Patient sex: M
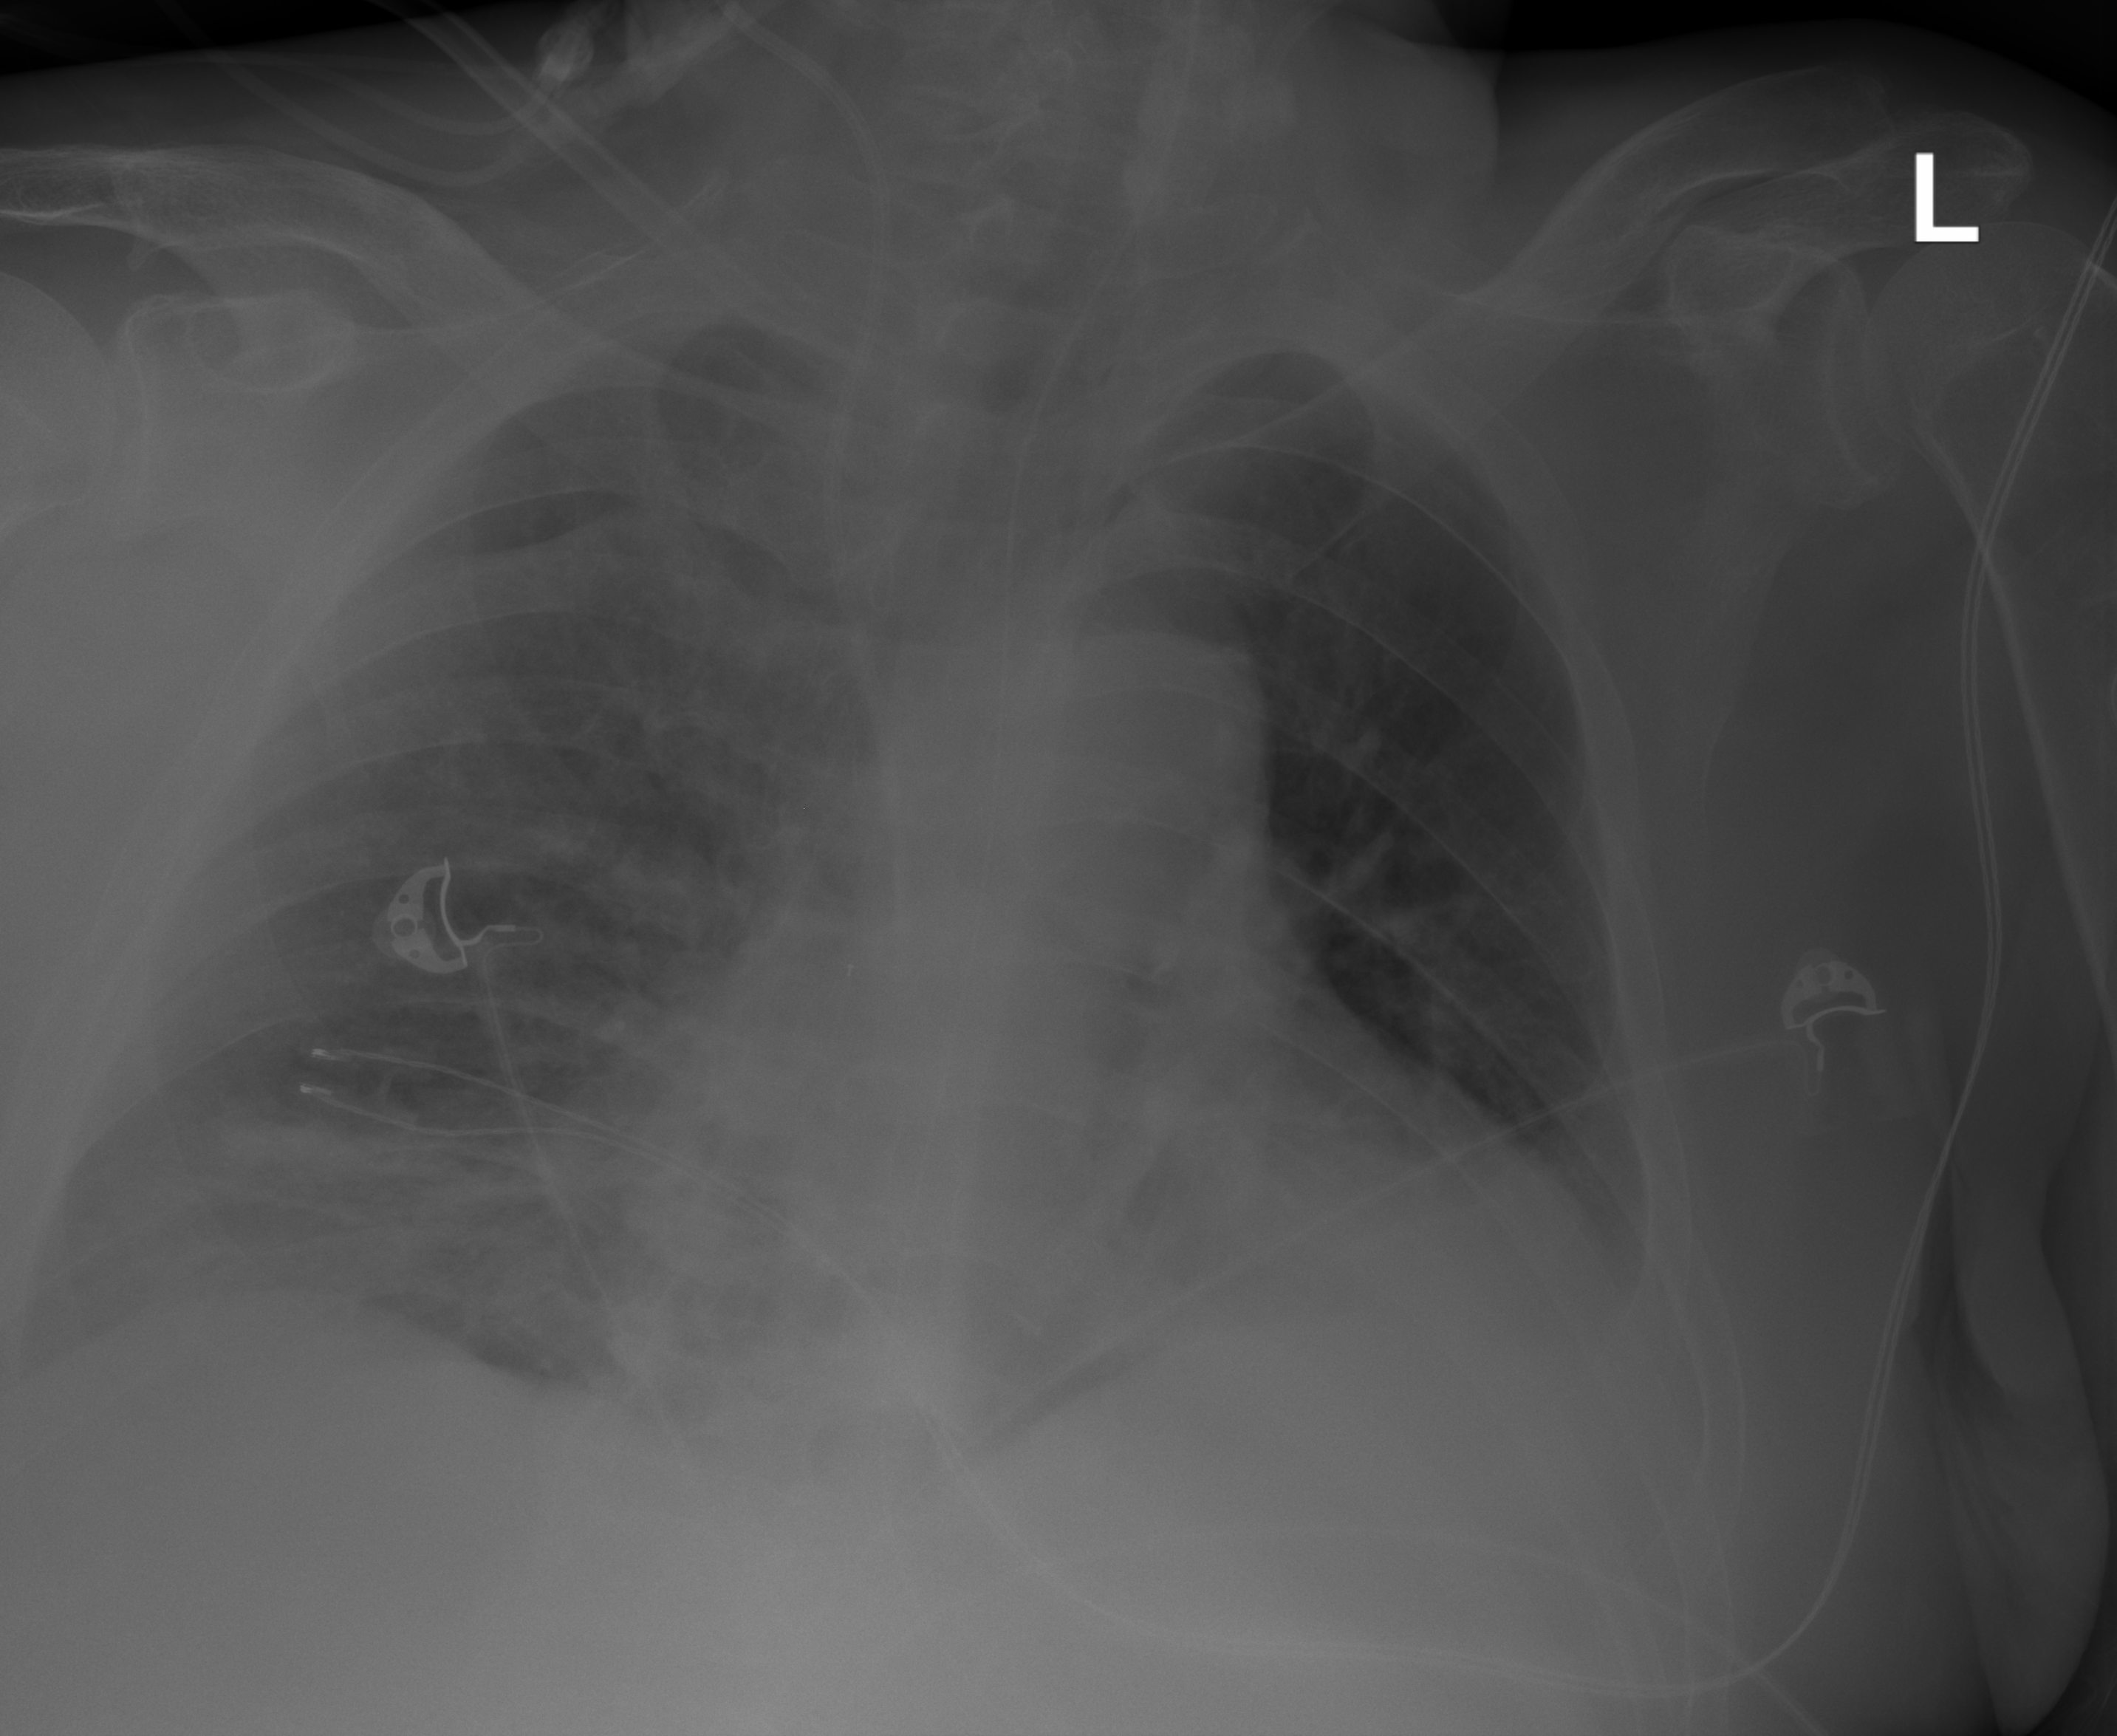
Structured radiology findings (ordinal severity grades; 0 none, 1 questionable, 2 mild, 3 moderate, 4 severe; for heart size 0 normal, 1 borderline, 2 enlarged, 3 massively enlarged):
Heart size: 2
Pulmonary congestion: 0
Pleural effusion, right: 0
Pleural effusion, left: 0
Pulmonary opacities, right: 3
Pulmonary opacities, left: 0
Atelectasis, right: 2
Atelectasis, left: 2